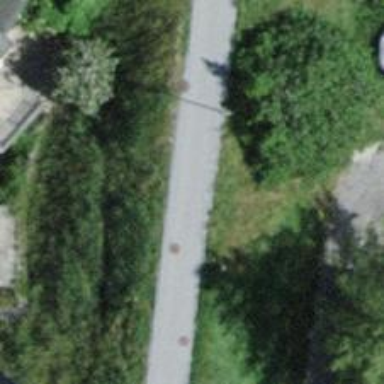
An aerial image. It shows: Asphalt road in residential area with abandoned railway nearby.